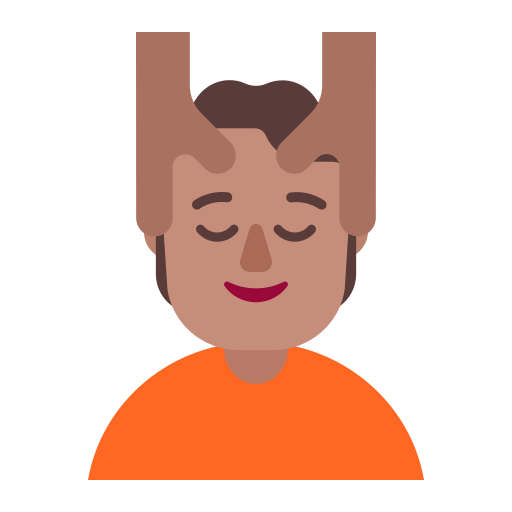
person getting massage flat